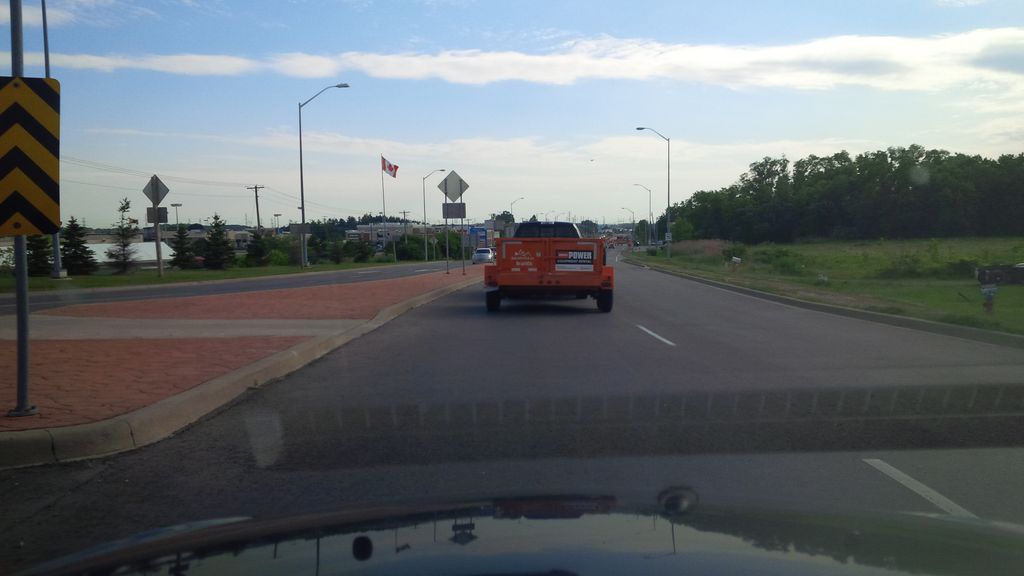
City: hamilton